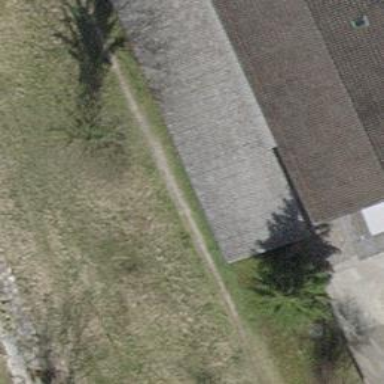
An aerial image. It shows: View of roof of building.